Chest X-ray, PA view. Patient: 31 years old, sex M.
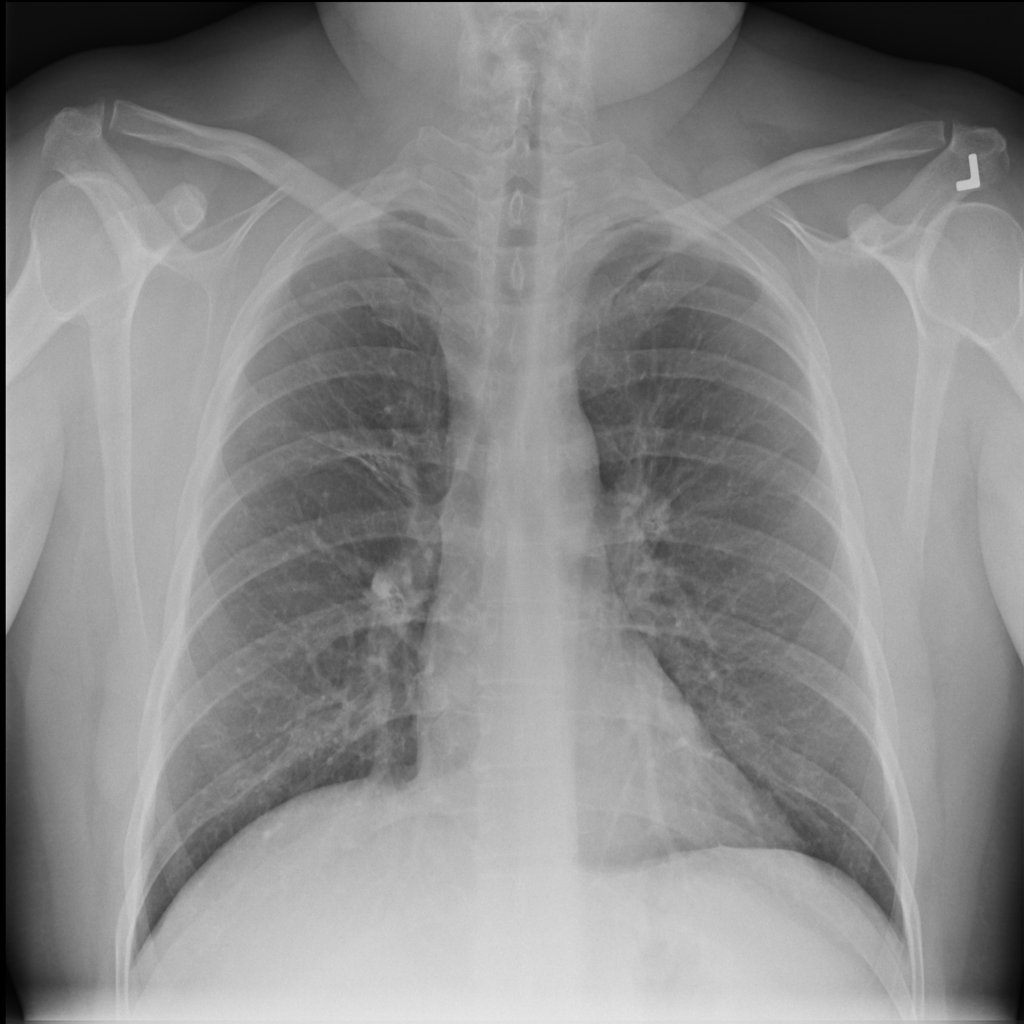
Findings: No Finding